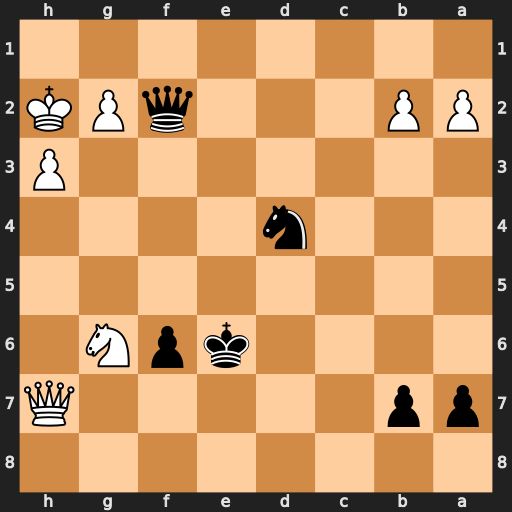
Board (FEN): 8/pp5Q/4kpN1/8/3n4/7P/PP3qPK/8
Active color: b
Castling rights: -
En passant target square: -
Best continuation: Nf3+ Kh1 Qe1#